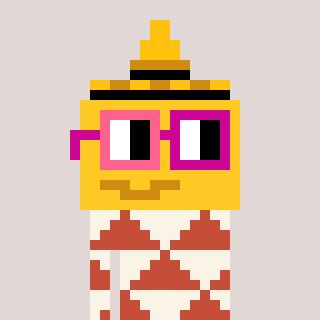
a pixel art character with square pink and red glasses, a mustard-shaped head and a rust-colored body on a warm background